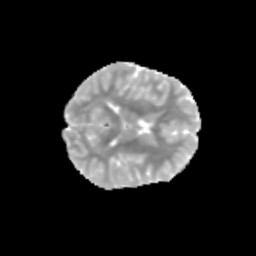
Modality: MD
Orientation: axial
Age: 12
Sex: female
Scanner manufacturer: siemens
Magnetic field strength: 3 T
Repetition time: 3.8 s
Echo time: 0.07 s